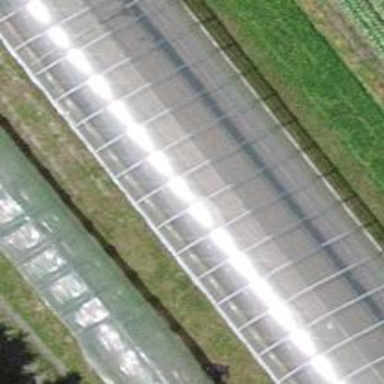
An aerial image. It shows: Greenhouse.